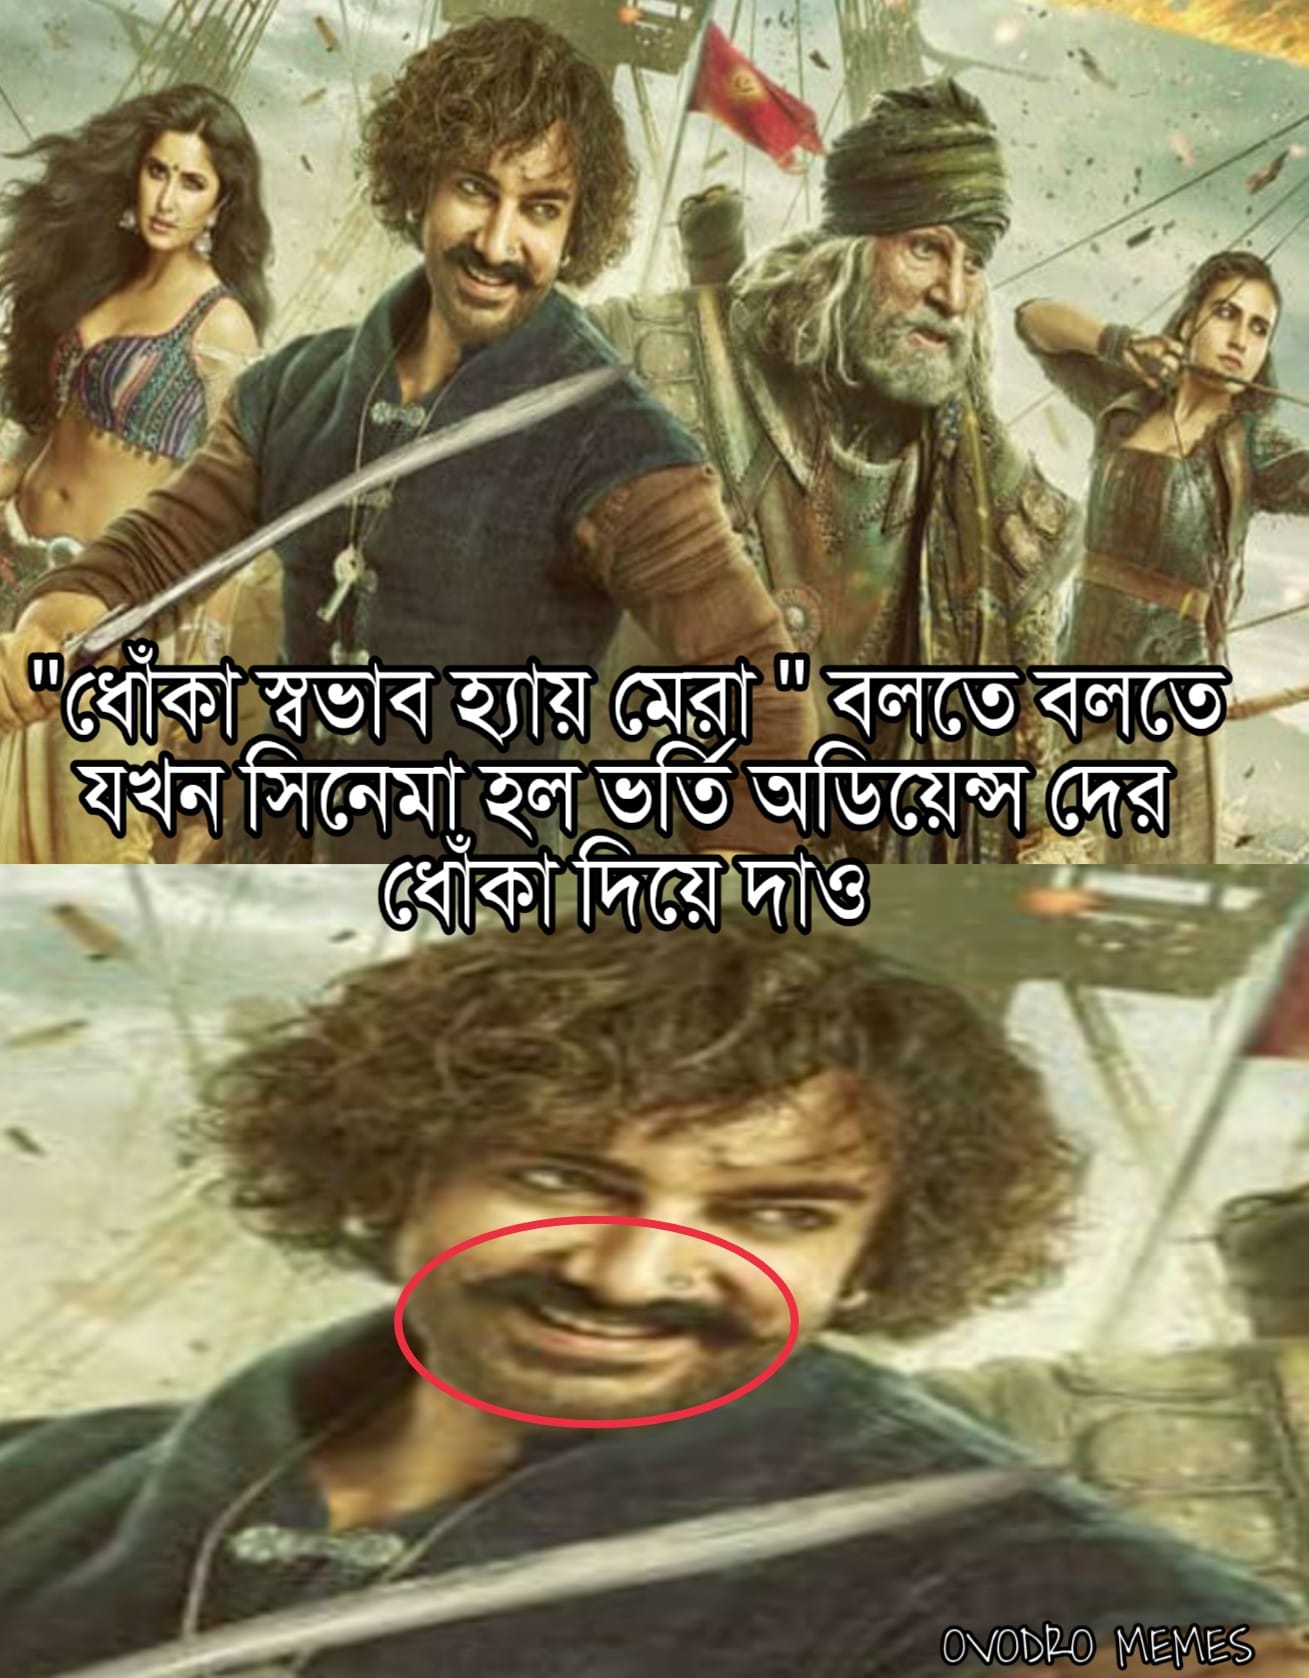
Caption: "ধোকা স্বভাব হ্যায় মেরা "  বলতে বলতে যখন সিনেমা হল ভর্তি অডিয়েন্স দের ধোকা দিয়ে দাও
Label: hate